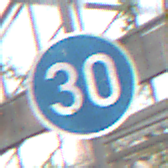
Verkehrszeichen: VorgeschriebeneMindestgeschwindigkeit
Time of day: Midday
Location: Roofed (Special)
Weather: Overcast
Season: NotSpecified
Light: Natural